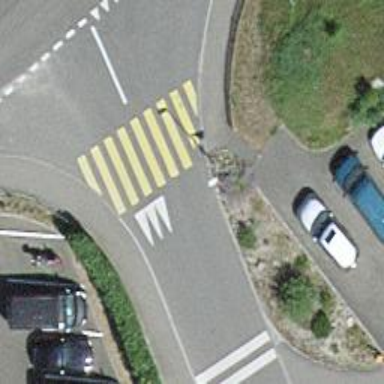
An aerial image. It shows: Uncontrolled zebra crossing with notable zebra markings.